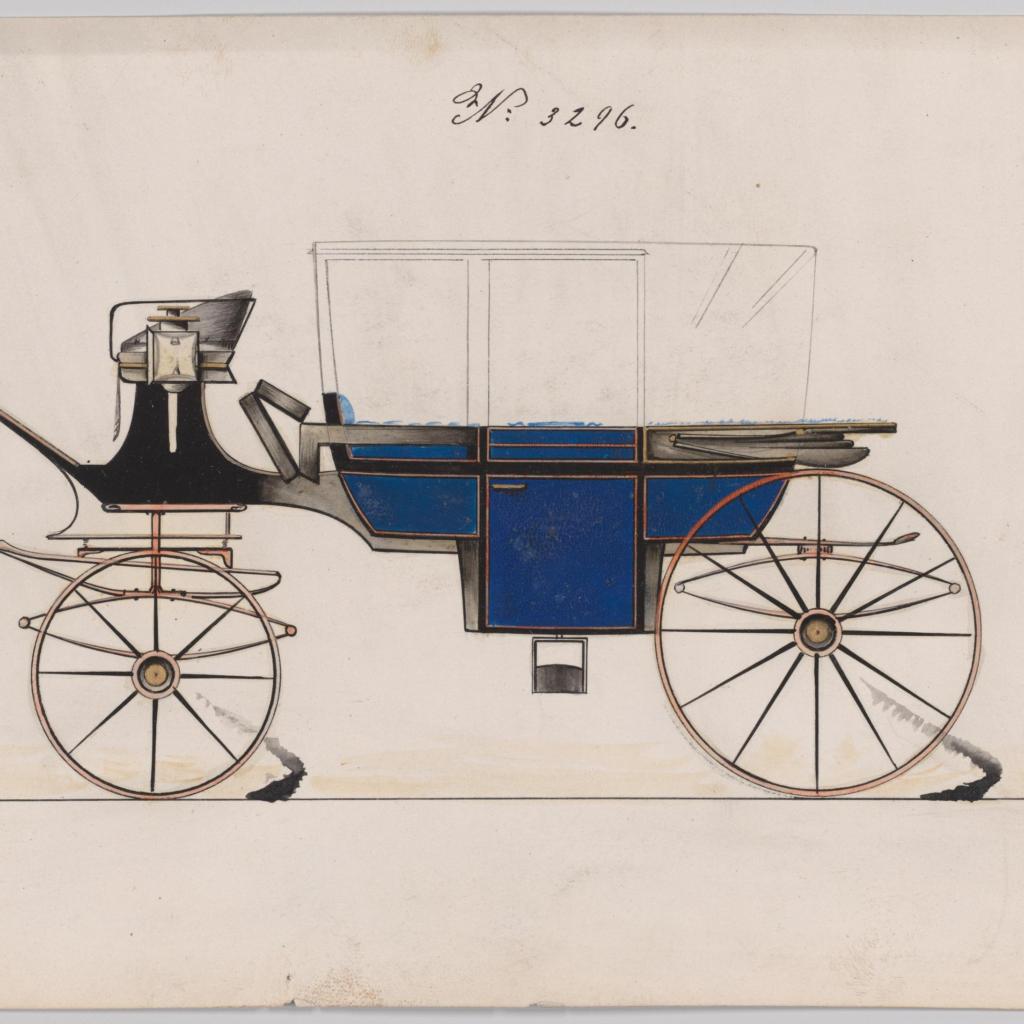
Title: Design for Landau, No. 3296
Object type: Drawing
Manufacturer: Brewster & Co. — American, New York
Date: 1877
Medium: Pen and black ink, watercolor and gouache with gum arabic and metallic ink
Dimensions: sheet: 5 15/16 x 9 in. (15.1 x 22.9 cm)
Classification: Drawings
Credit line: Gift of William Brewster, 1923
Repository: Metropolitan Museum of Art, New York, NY